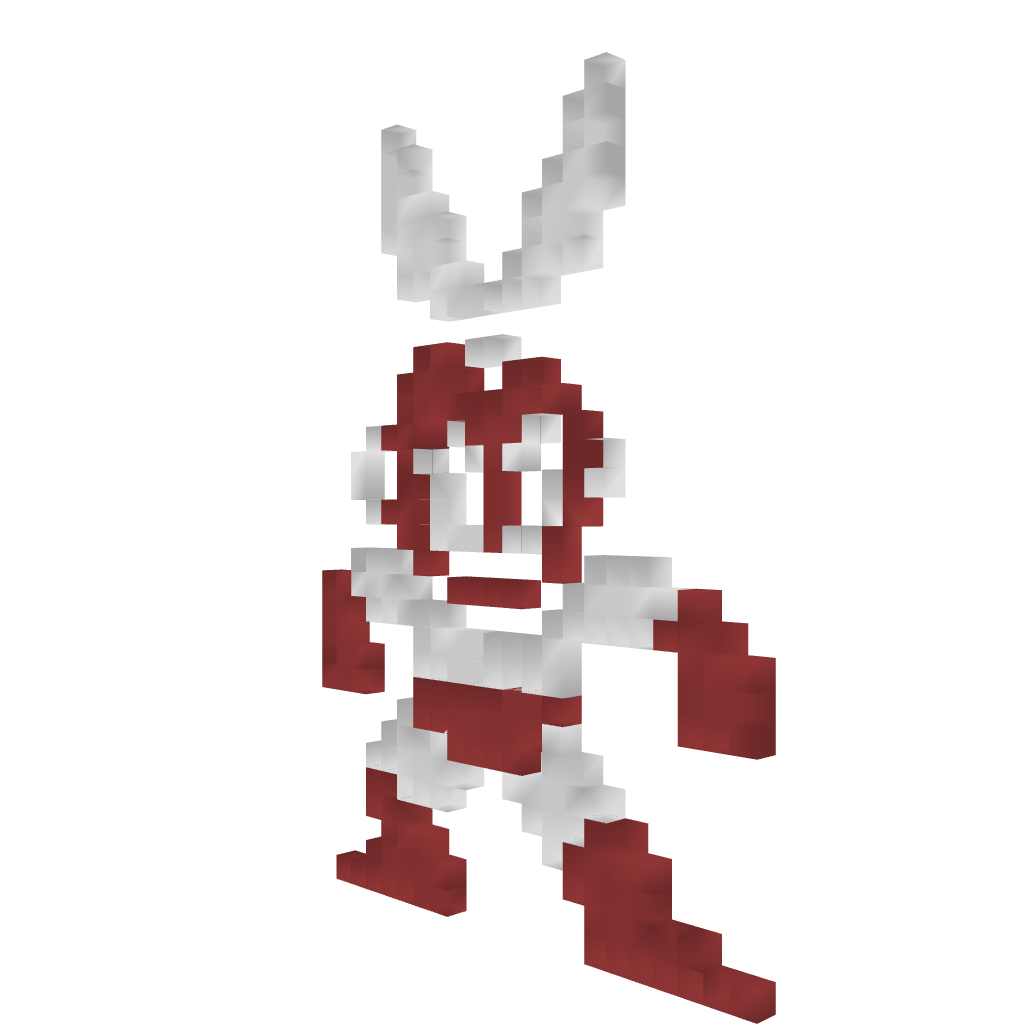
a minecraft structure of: Cutman (ErnieCIII) bad low quality